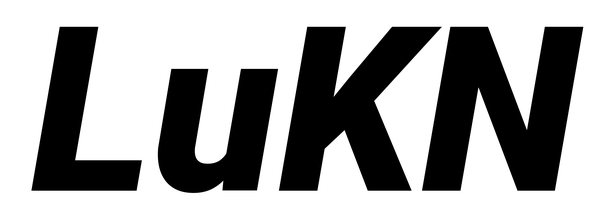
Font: Roboto-Italic_Black_Italic